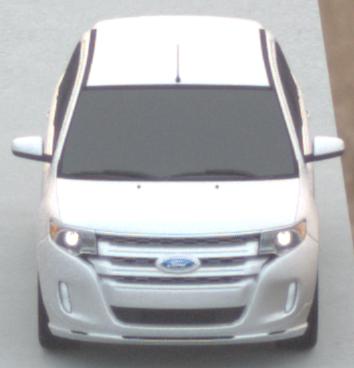
Make: Ford
Model: Edge
Detailed model: Gen. 1 Facelift
Model produced from: 2010
Model produced until: 2015
Doors: 5
Color: white
Road condition: dry road
Daytime: sunrise or sunset
Contrast: low contrast